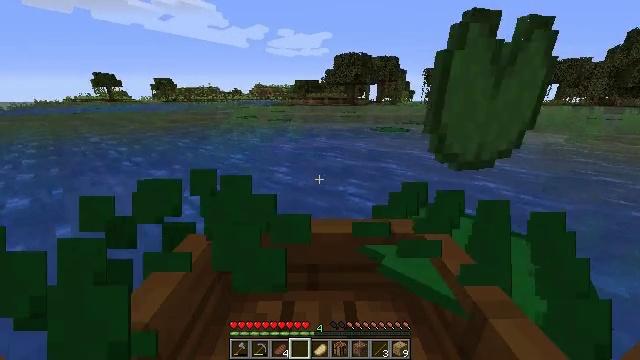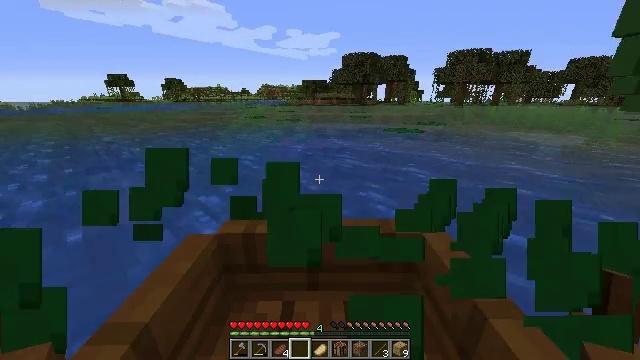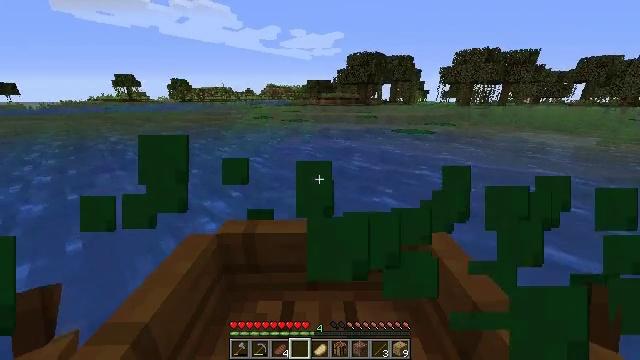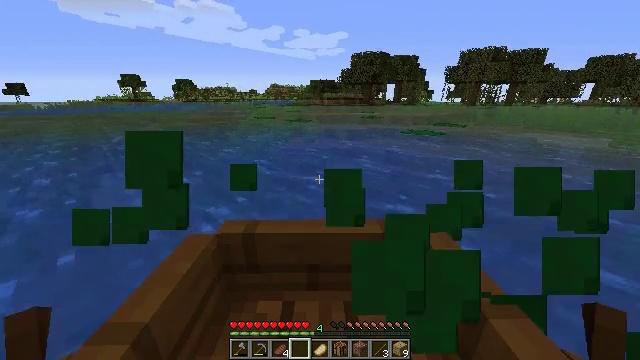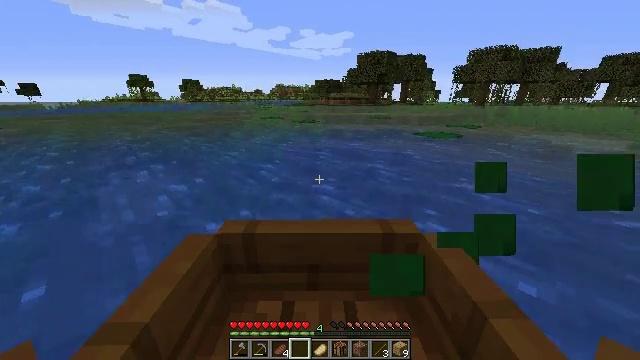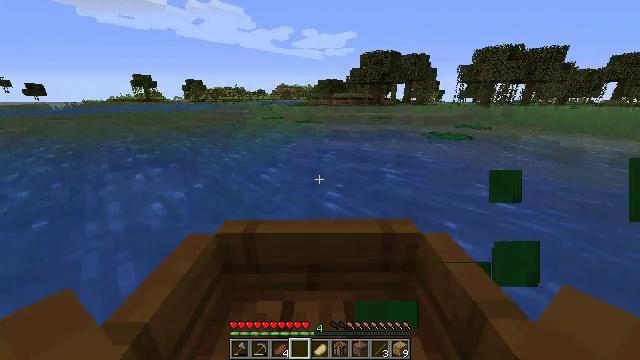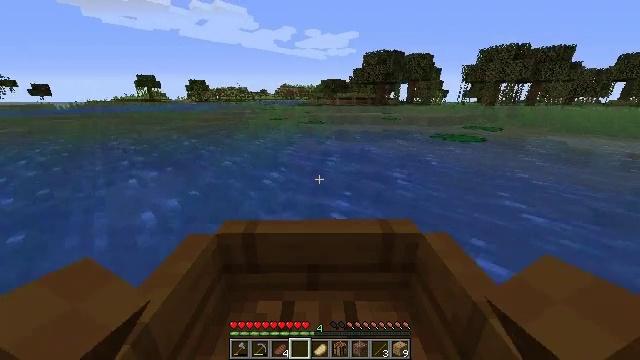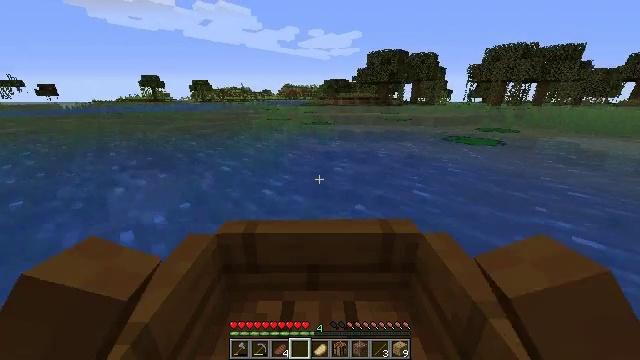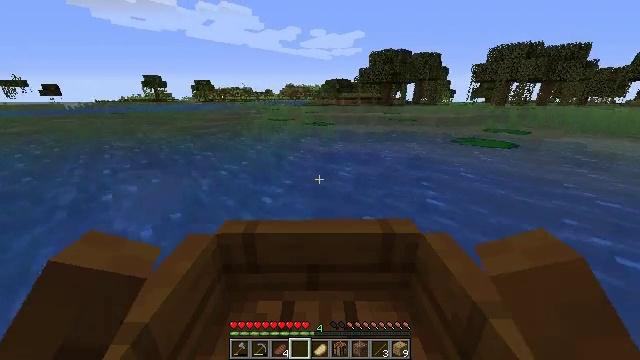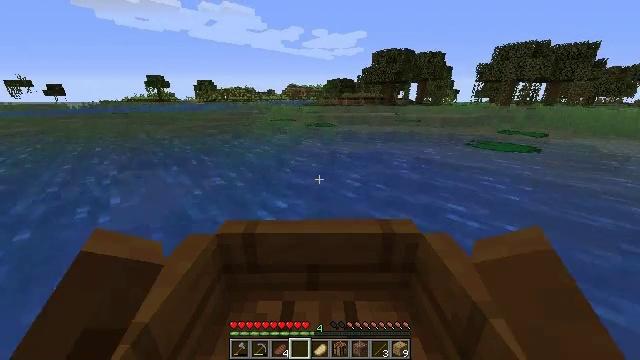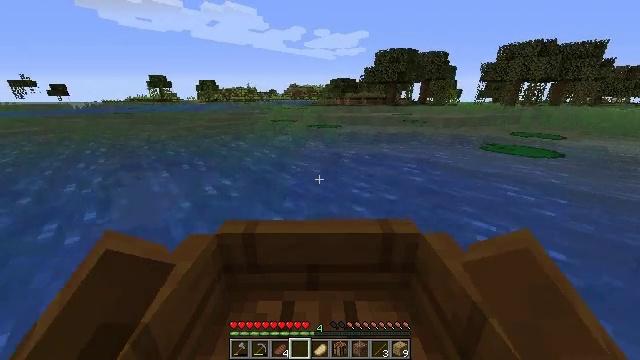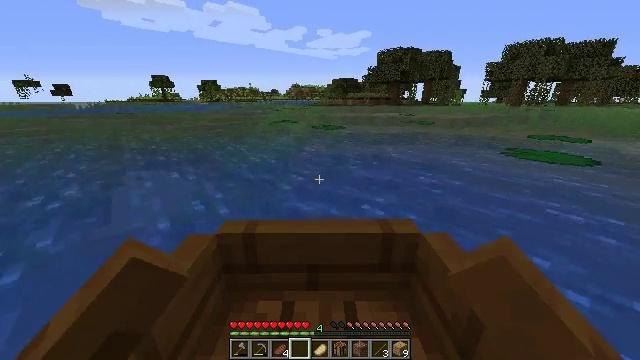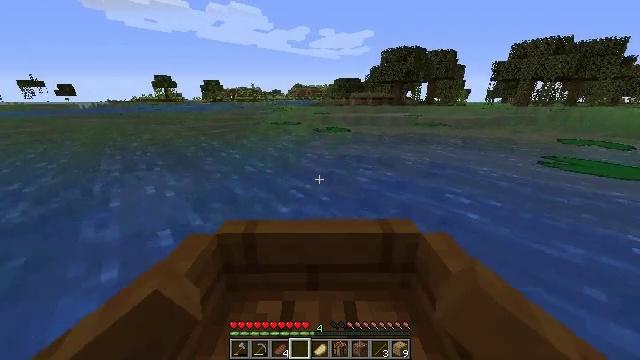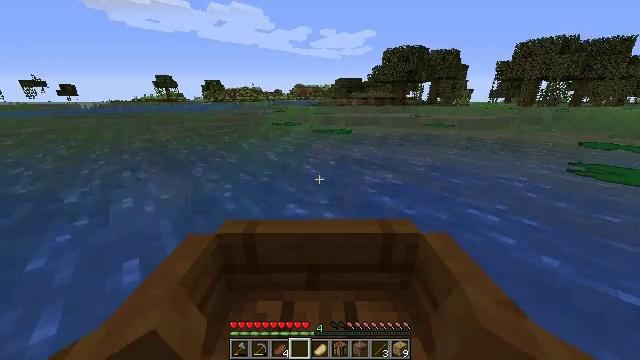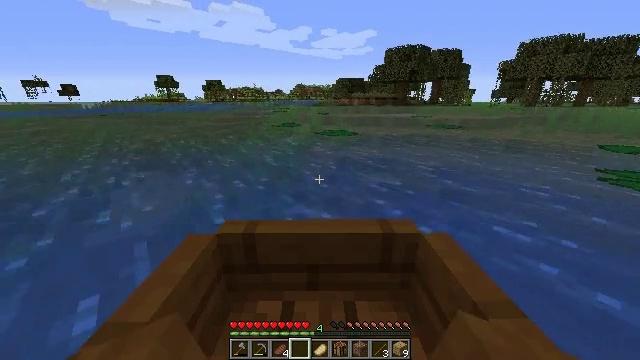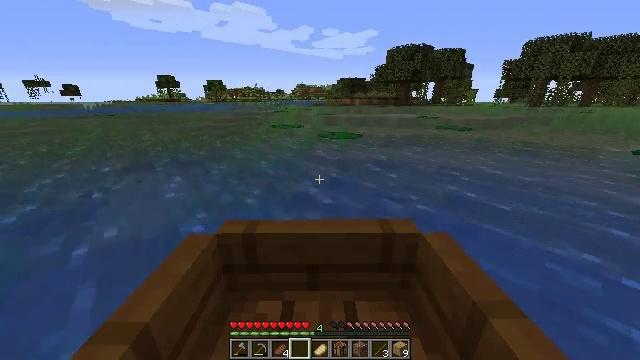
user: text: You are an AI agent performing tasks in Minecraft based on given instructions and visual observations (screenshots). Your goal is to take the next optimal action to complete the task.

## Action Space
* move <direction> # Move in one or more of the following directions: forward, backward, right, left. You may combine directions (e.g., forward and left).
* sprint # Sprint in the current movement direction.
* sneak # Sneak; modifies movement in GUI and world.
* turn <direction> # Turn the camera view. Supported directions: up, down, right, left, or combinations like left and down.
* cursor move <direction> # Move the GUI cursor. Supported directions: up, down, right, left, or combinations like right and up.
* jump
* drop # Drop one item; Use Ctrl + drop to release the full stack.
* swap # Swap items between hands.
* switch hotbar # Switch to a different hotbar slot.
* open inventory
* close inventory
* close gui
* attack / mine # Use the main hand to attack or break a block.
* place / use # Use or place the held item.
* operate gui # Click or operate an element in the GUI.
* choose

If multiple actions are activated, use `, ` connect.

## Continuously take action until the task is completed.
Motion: motion action
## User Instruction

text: Break the seagrass in the ocean.
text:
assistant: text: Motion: move forward
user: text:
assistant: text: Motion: move forward
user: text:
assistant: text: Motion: move forward
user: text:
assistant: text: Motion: move forward
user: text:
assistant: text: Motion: move forward
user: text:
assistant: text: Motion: move forward
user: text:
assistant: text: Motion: move forward
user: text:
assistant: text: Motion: move forward
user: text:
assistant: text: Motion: move forward
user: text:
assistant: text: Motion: move forward
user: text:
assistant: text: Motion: move forward
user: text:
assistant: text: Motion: move forward
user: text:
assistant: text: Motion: move forward
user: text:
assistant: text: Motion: move forward
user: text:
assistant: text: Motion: move forward
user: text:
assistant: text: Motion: move forward
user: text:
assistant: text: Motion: move forward
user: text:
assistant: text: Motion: move forward
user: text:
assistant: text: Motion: move forward
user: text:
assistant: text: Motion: move forward
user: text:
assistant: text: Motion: move forward
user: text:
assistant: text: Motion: move forward
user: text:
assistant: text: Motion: move forward
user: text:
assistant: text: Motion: move forward
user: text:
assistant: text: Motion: move forward
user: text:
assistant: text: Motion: move forward
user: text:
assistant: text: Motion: move forward
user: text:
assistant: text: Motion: move forward
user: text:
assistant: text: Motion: move forward
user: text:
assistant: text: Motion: move forward